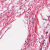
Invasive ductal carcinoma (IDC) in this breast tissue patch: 0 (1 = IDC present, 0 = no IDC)